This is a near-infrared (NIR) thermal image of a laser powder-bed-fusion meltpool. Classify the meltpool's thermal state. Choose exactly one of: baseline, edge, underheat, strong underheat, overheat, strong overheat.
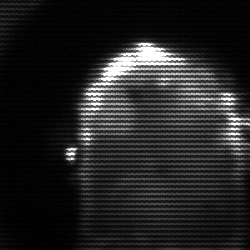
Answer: baseline